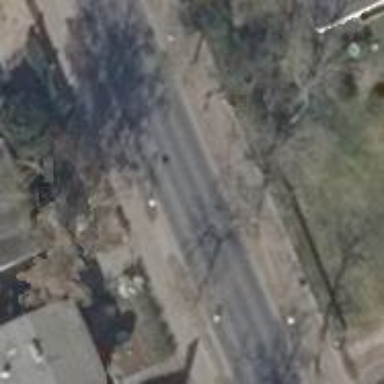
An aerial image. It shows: Sidewalk.